Field crop: tomato
Growth stage: 2
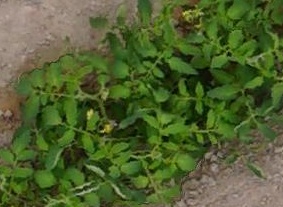
Species: tomato